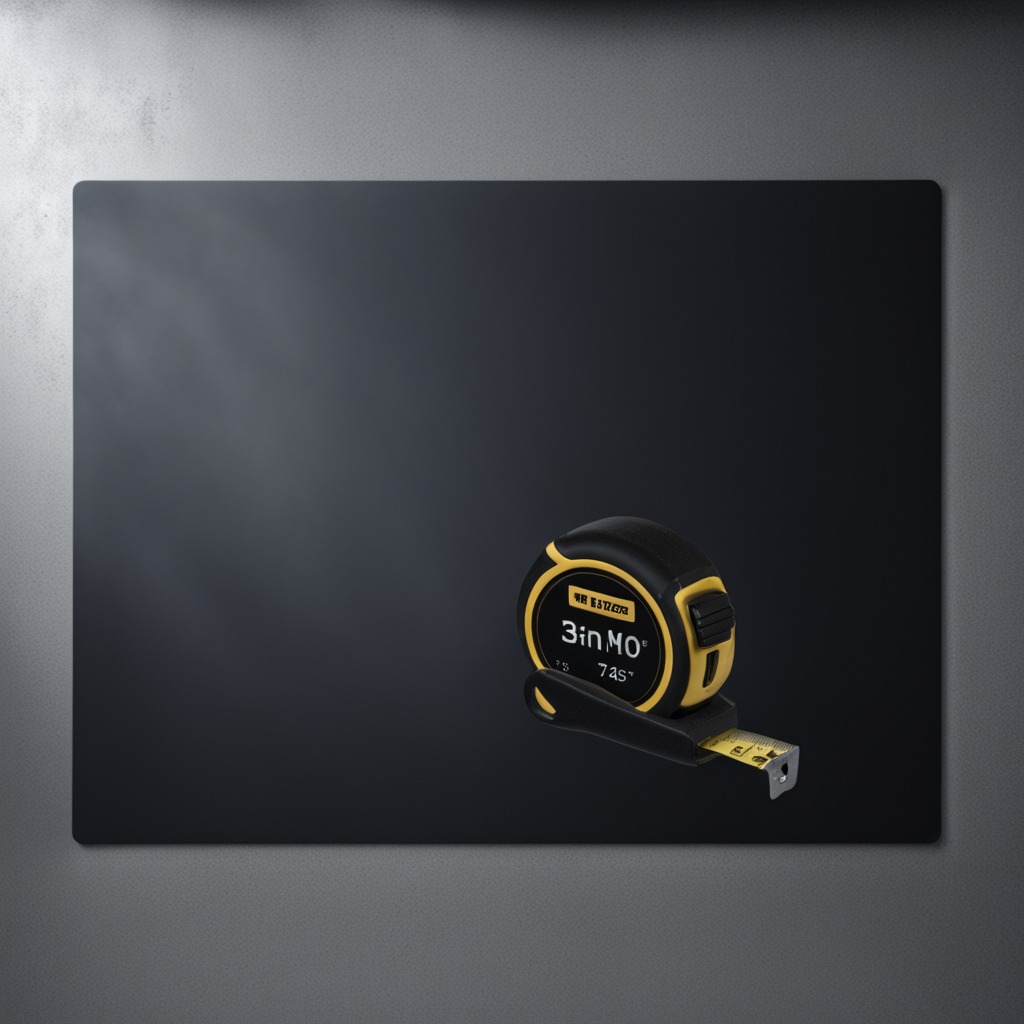
A measuring tape lies on the clean granite tabletop covered with a black rubber mat inside a workshop under bright overhead lighting crisp shadows high clarity worn but beneath the mat